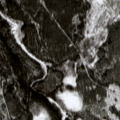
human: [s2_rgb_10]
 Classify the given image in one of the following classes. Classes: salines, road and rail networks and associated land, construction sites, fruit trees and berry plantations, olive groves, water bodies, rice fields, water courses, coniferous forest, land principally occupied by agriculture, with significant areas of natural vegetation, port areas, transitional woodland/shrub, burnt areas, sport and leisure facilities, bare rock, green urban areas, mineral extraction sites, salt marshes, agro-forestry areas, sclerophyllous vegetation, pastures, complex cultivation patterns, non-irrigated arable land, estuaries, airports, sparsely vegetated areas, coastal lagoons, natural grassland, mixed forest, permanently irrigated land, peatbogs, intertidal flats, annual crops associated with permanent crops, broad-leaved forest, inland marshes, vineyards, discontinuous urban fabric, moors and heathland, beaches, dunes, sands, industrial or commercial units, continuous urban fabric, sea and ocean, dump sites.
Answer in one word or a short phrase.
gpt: coniferous forest